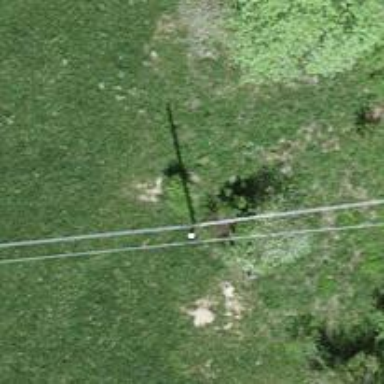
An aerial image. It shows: Power pole.